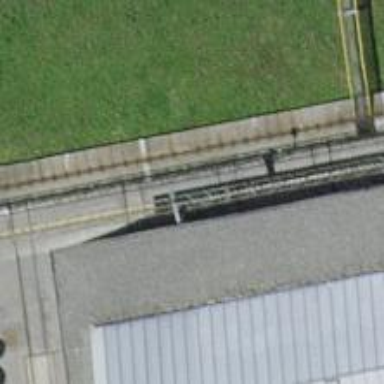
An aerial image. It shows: Single narrow-gauge railway track in service yard.